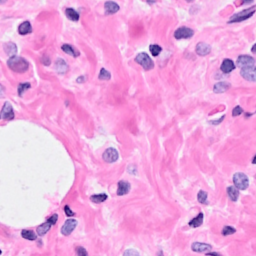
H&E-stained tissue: Breast